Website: macys
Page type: account-selection
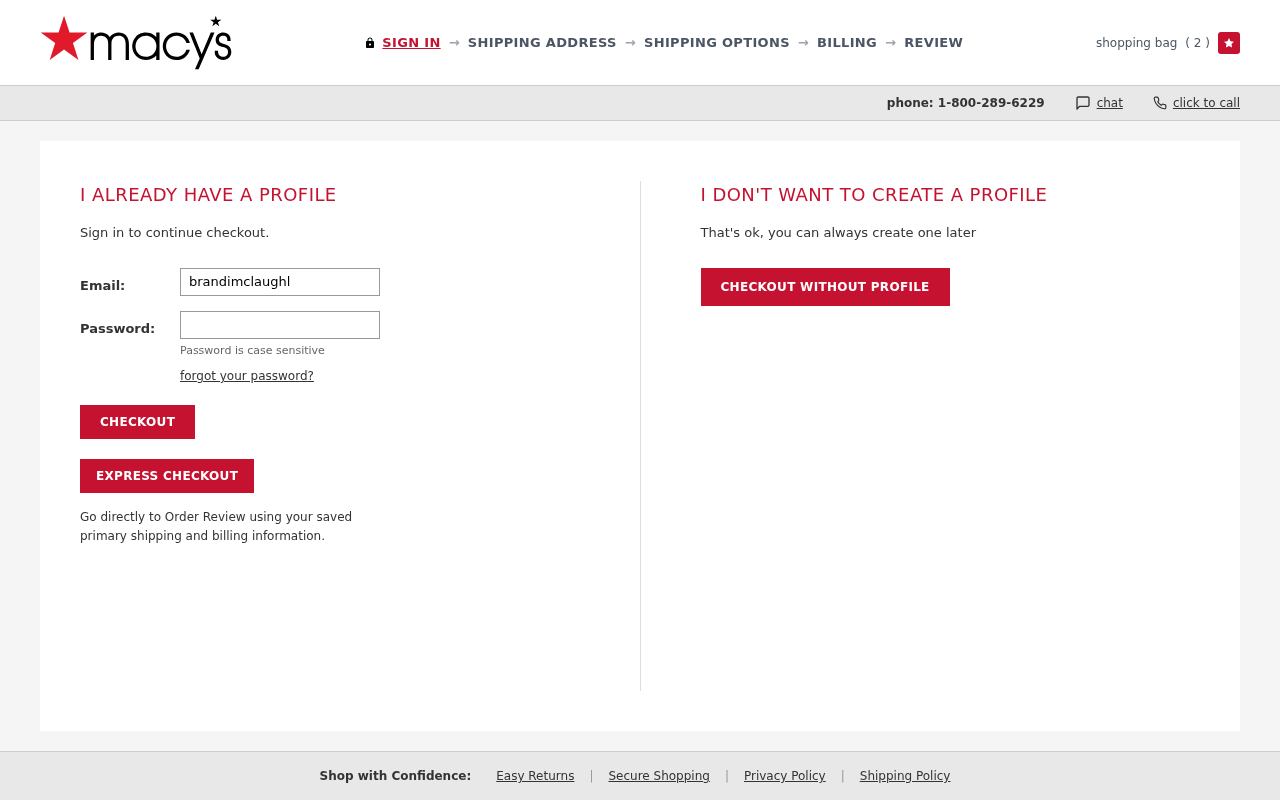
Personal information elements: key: PII_EMAIL
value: brandimclaughlin@yahoo.com
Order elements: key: ORDER_NUM_ITEMS
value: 2